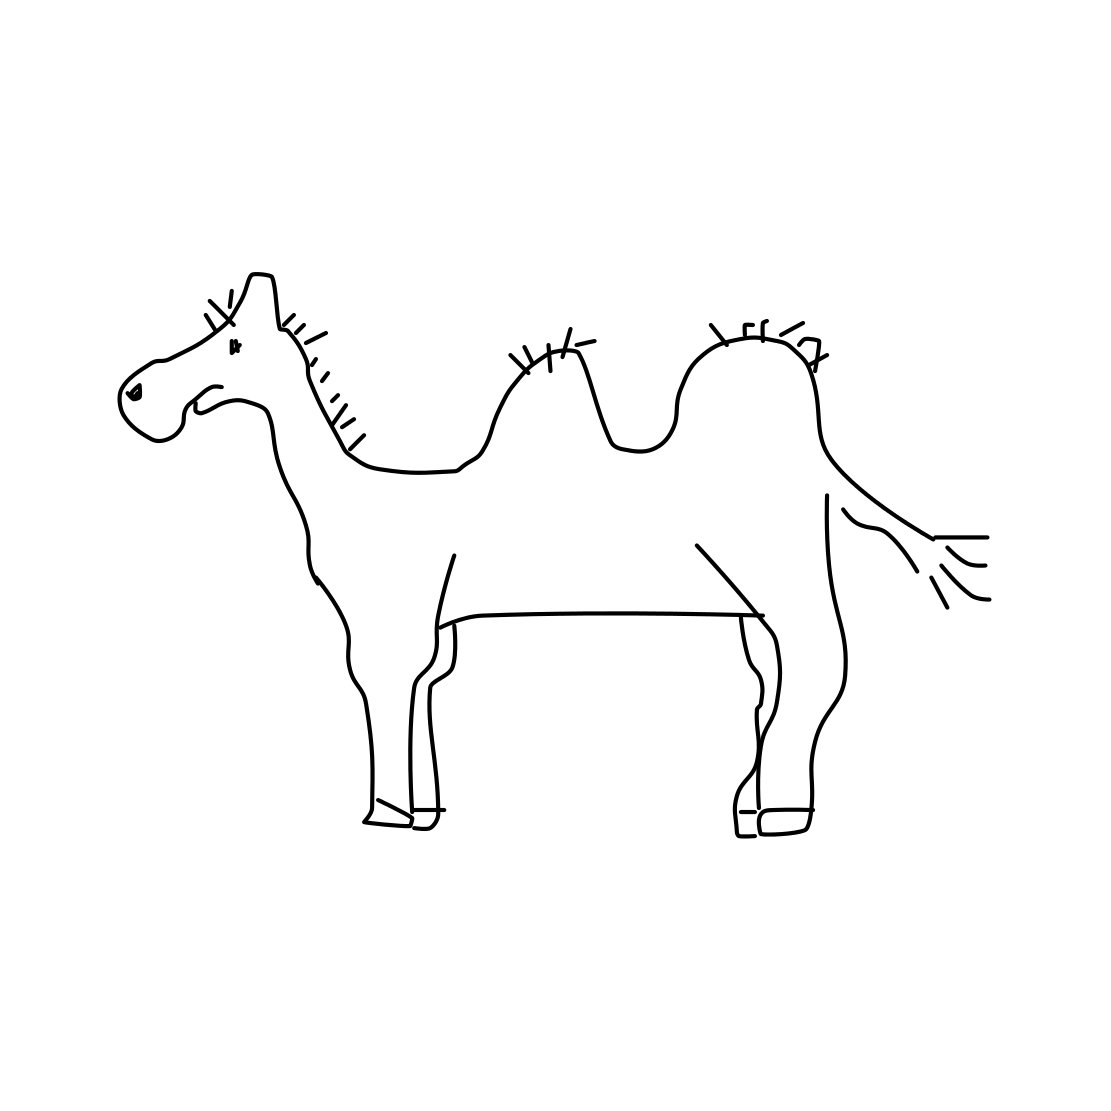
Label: camel